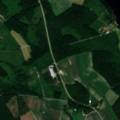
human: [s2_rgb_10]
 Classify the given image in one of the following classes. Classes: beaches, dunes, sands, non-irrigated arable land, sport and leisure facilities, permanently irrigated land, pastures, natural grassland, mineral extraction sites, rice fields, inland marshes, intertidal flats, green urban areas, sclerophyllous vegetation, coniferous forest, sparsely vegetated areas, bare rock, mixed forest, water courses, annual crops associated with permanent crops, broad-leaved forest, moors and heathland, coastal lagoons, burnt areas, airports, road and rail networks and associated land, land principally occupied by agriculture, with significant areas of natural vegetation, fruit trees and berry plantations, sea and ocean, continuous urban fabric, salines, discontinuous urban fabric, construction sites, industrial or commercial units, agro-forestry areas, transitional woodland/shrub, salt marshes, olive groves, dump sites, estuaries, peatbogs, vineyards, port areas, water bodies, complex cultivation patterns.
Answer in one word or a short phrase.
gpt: non-irrigated arable land, land principally occupied by agriculture, with significant areas of natural vegetation, broad-leaved forest, mixed forest, transitional woodland/shrub, inland marshes, water bodies